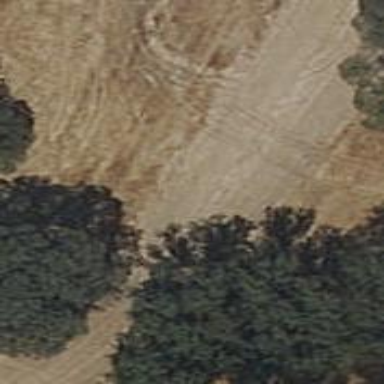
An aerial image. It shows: Dirt path.